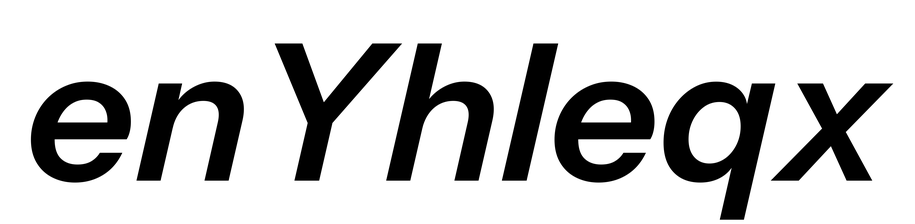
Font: InstrumentSans-Italic_SemiBold_Italic